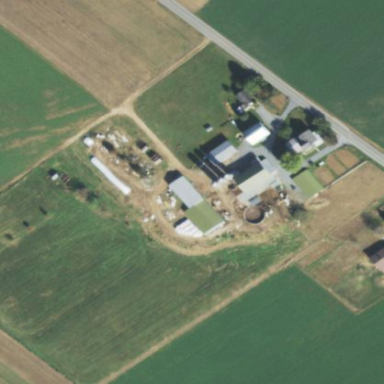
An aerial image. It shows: Farmyard area.